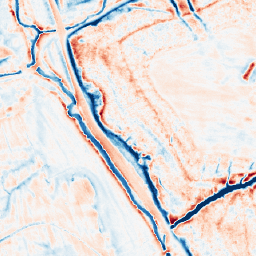
Category: edge_preserving
Decomposition family: anisotropic_diffusion
Decomposition parameters: iterations: 50
kappa: 100
gamma: 0.15
Upsampling method: nearest
Upsampling parameters: scale: 2
Upsampling scale: 2